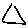
Label: triangle